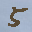
Label: 5